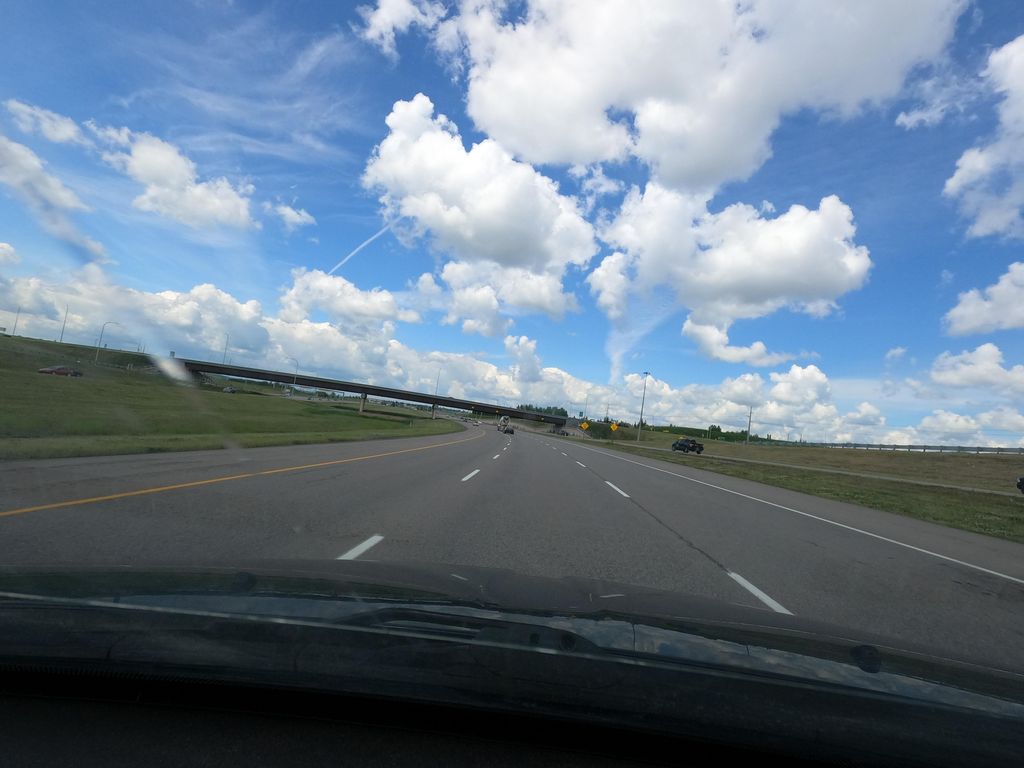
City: calgary